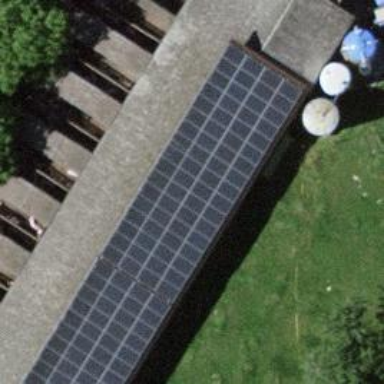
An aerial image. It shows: Solar photovoltaic panel generator.